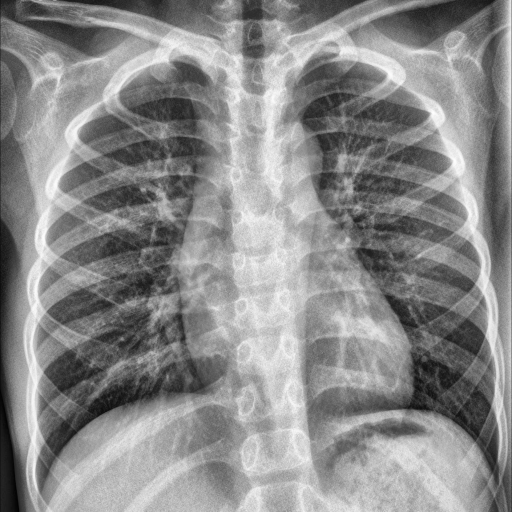
Finding: NORMAL